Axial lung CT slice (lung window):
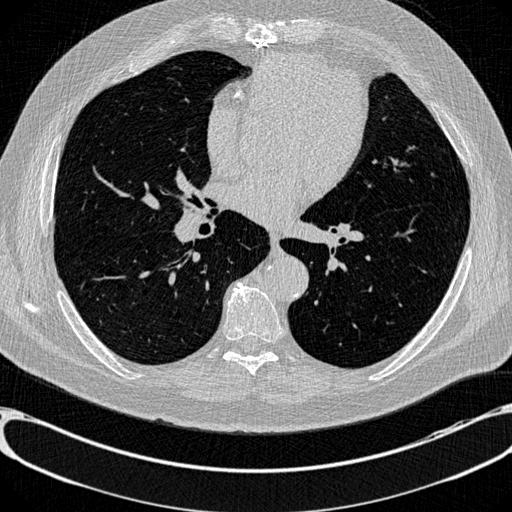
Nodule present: no